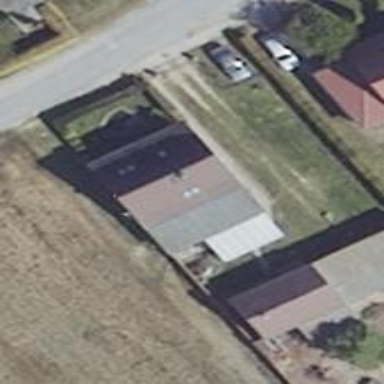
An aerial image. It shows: Simple house.